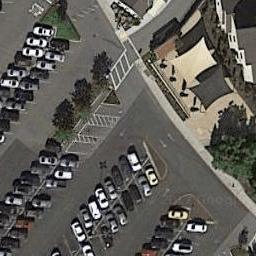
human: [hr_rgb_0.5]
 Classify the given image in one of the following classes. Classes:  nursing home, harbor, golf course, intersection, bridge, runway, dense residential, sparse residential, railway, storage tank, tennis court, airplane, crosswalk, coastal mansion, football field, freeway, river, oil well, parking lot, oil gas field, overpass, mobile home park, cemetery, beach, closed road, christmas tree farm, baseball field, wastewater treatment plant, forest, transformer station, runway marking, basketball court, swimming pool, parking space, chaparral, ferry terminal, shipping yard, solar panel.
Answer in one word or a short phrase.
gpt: parking lot